Question: I am returning a string from my server to my client and jQuery throws me the following error.
JQUERY: Uncaught Error: Syntax error, unrecognized expression
Returned String is "D:/Upload/abcd@xyz.com/tracks/b8d8c86c40ee402899af1a999bbb55b1.mp3"
I am not able to figure out whats wrong with this string.
Pointers required. Thanks in advance.
Using JQuery version 1.11.1.
Apologies for that. Below is my jQueryCode. I am able to fetch the value for uploadedTrackId but it throws me an error at the next line. It does return me the path value but somehow jQuery is not able to parse it.
'''
success: function (data,status) {
if(data['Success']!=null){
$('#progress-bar').load(document.URL + ' #progress-bar');
$('#progress-percent').css('color',"graytext");
$('#progress-percent').html(data['Success']);
//These are the global variables containing id/path for the recently uploaded track.
uploadedTrackId = $(data['id']);
uploadedTrackPath = $(data['path']);
'''
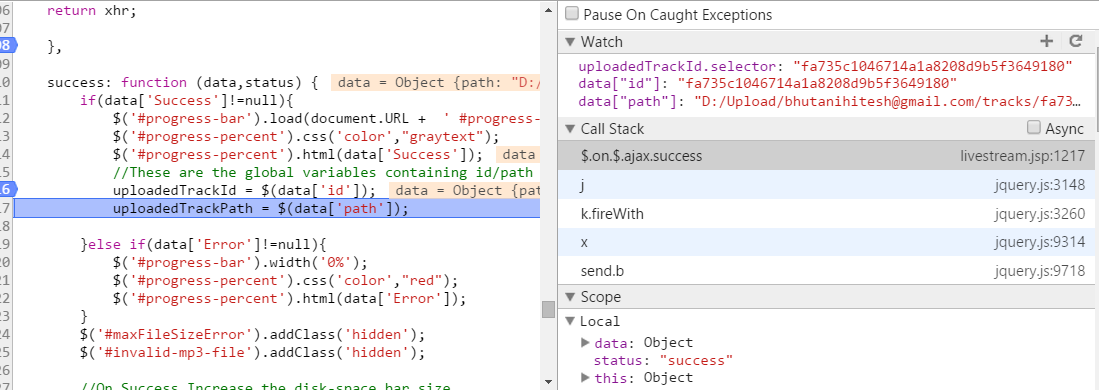
Answer: You appear the be using the results as jQuery selectors. Just use them as is.
'''
uploadedTrackId = data['id'];
uploadedTrackPath = data['path'];
'''
You do not show the Ajax call, but data is probably already just an object with various properties. You should be able to also do the following:
'''
uploadedTrackId = data.id;
uploadedTrackPath = data.path;
'''